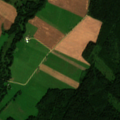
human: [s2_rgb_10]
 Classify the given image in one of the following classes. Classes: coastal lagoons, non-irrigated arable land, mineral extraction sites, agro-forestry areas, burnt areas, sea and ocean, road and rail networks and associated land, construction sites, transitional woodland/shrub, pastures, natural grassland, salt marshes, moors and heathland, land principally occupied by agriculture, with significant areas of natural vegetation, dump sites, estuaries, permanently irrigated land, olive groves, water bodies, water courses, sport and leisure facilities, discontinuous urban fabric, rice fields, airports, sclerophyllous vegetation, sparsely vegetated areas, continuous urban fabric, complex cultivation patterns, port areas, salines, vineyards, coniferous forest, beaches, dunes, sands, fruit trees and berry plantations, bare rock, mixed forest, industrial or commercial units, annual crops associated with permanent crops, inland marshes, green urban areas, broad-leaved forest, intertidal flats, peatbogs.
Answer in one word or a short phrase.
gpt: non-irrigated arable land, broad-leaved forest, coniferous forest, mixed forest